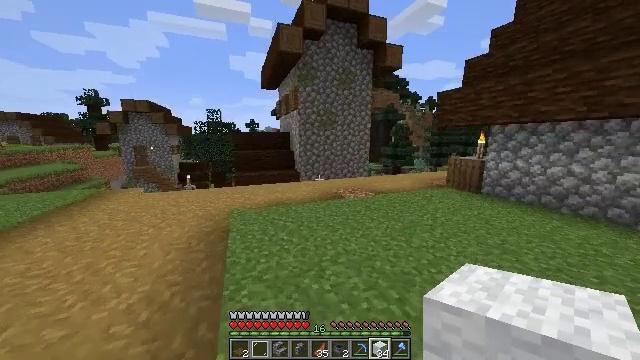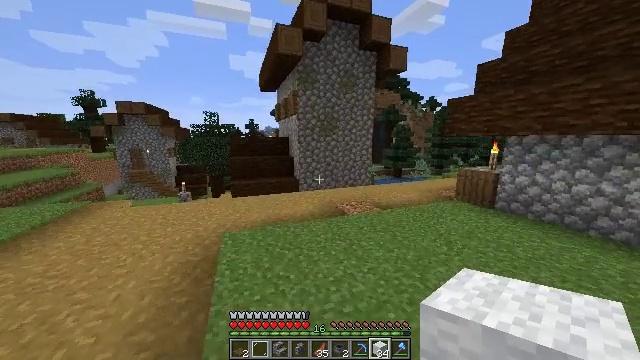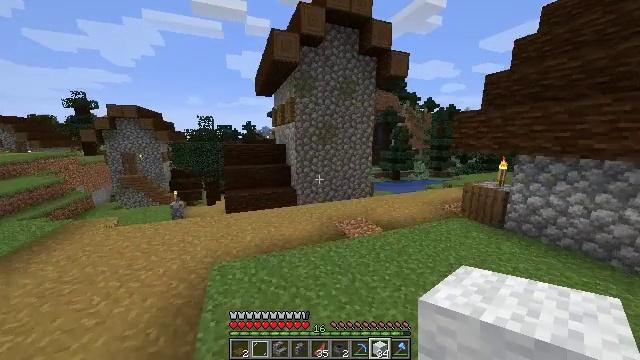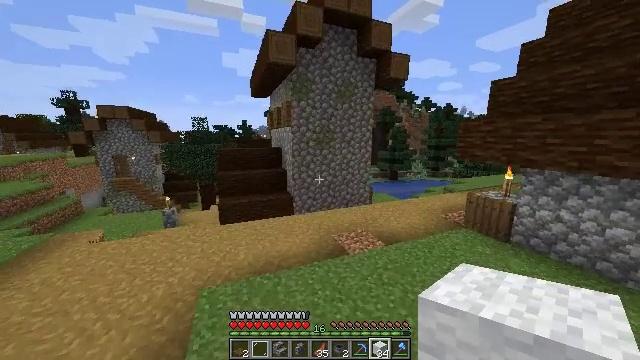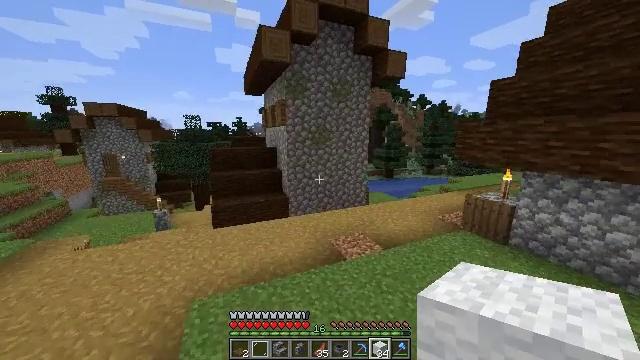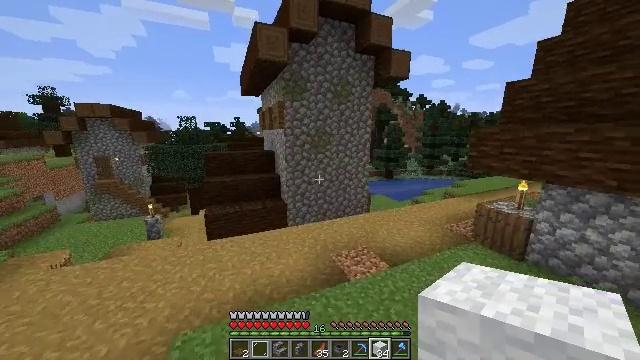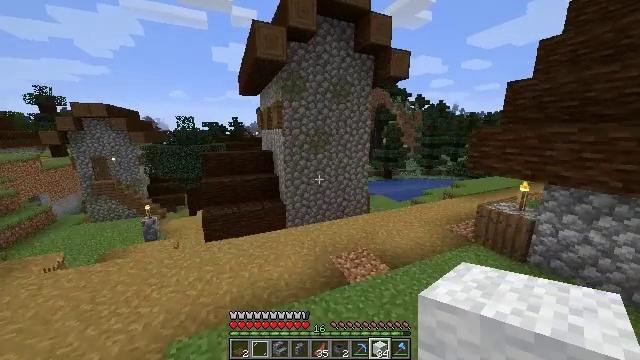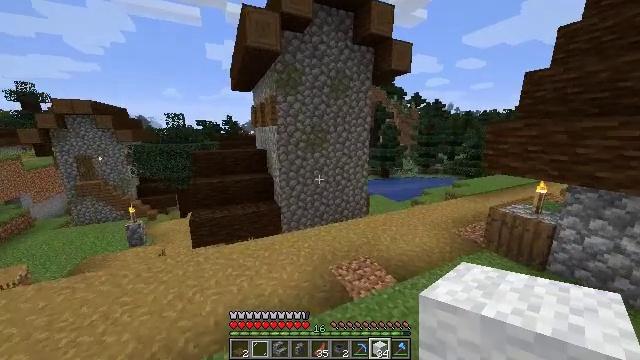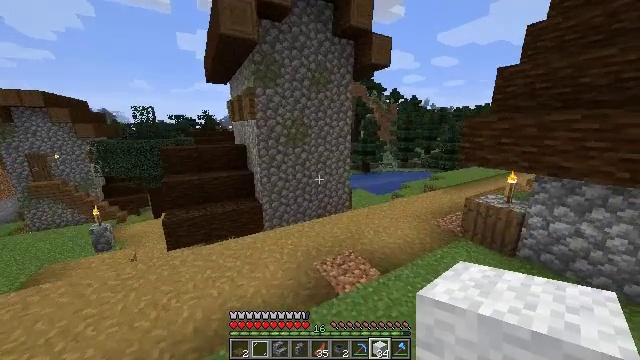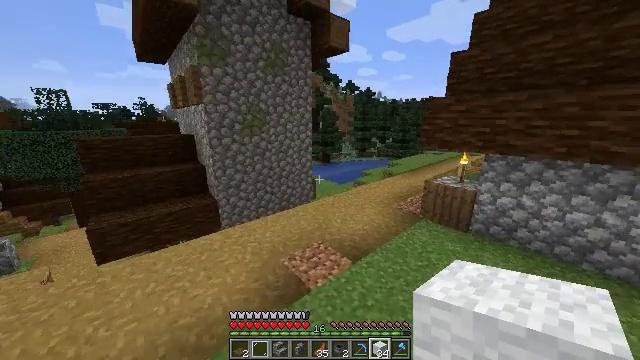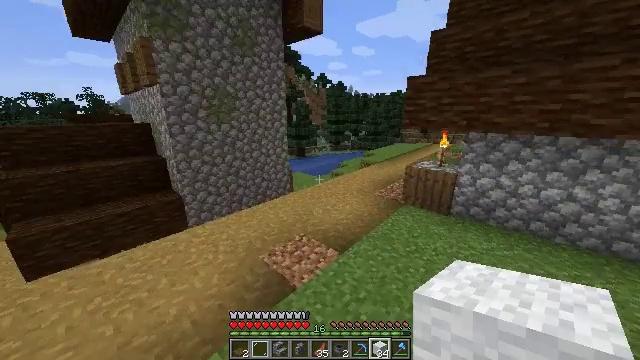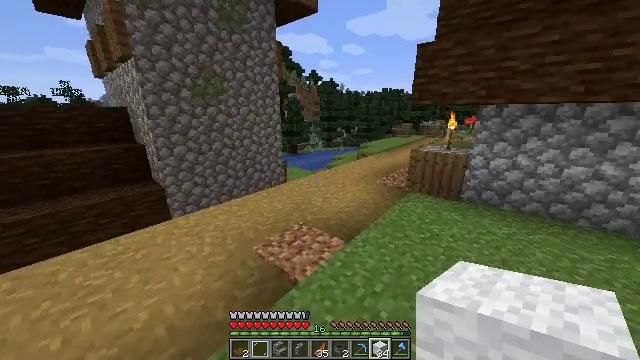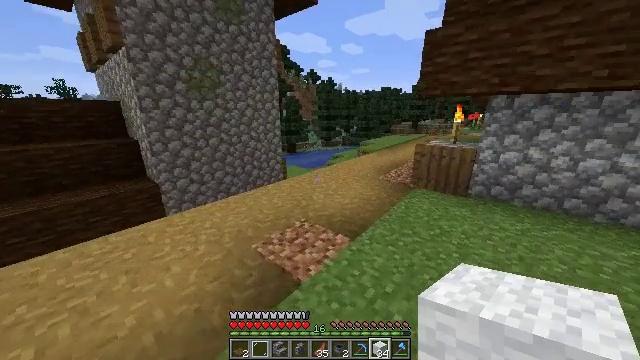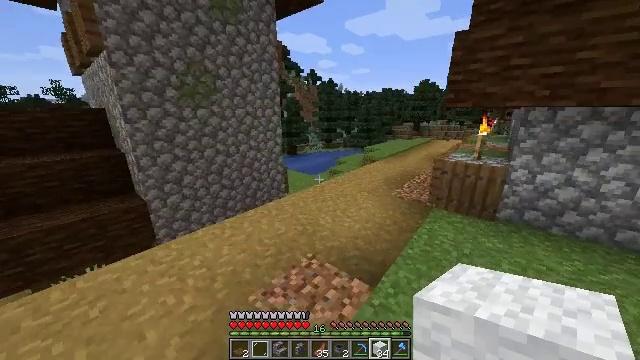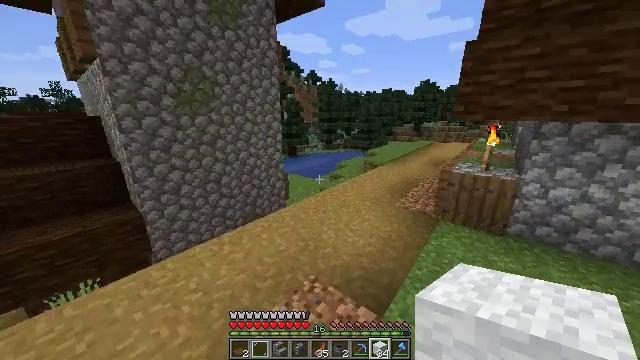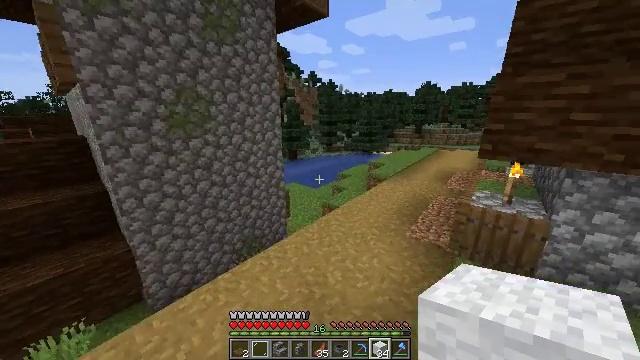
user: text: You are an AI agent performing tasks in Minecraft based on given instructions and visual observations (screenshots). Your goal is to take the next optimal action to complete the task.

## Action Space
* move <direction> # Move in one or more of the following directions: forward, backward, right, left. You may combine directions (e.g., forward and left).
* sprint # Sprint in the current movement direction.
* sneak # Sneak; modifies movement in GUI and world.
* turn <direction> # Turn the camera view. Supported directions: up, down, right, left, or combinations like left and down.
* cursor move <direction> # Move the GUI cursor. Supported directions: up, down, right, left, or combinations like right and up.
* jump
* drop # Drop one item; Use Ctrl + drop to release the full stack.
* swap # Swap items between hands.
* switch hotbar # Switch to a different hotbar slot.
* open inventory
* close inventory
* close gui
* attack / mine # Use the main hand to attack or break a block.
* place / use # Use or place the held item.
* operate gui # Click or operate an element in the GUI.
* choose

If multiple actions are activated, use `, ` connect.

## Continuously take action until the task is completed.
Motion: motion action
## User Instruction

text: Open your crafting table and craft a minecart with ingots.
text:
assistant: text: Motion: move forward, sprint, jump
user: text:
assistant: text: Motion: move forward, sprint, jump
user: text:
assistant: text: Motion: move forward, jump
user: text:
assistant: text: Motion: move forward, turn right, jump
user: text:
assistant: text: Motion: move forward, jump
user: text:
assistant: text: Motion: move forward, jump
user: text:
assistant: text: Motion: move forward, turn right, jump
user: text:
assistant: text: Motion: move forward, turn right and down, jump
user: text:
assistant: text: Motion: move forward, turn right and down, jump
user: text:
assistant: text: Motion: move forward, turn right and down, jump
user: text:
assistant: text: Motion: move forward, turn right, jump
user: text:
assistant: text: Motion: move forward, sprint, jump
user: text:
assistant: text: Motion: move forward, sprint, jump
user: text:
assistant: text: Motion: move forward, sprint, jump
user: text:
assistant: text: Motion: move forward, sprint, jump
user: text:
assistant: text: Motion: move forward, jump
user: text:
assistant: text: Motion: move forward, turn right, jump
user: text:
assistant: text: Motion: move forward, turn right, jump
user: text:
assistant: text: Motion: move forward, turn right
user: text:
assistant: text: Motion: move forward, turn right
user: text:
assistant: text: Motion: move forward, turn right
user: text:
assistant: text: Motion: move forward, turn right and up
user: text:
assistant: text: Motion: move forward and move left, turn right and up
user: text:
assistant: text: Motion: move forward and move left, turn right and up
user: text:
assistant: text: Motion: move forward and move left, turn right
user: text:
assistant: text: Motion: move forward and move left
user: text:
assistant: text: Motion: move forward and move left
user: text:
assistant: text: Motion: move forward and move left
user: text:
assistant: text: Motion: move forward and move left
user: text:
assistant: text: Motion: move forward and move left